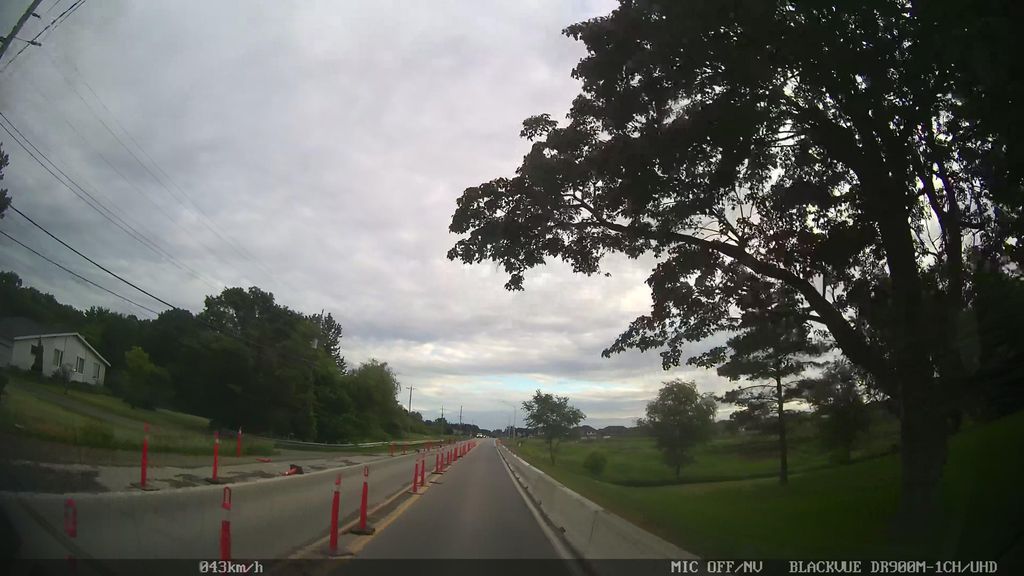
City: ottawa-gatineau